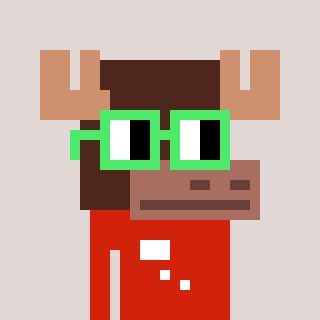
a pixel art character with square light green glasses, a moose-shaped head and a red-colored body on a warm background